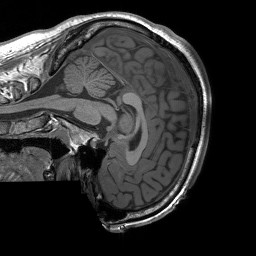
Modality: T1w
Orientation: sagittal